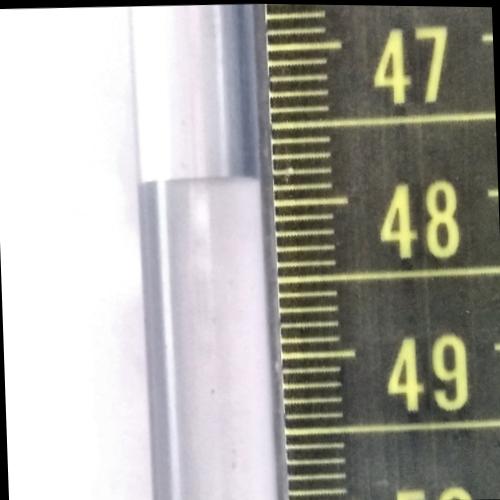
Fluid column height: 47.8 cm